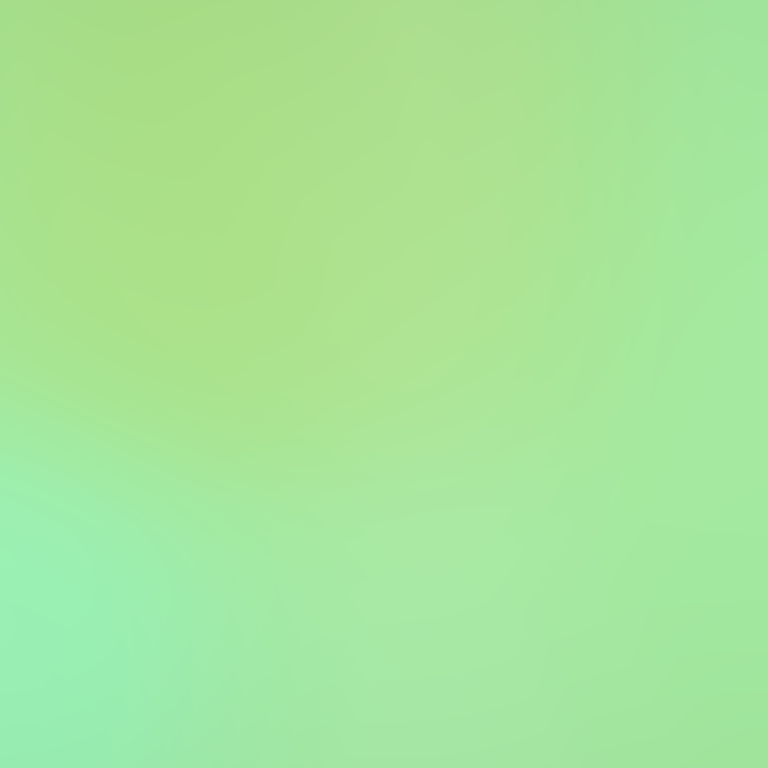
Abstract light effect, smooth gradient from soft green to light teal, calm atmosphere, diffuse light, no room, no furniture, no objects.